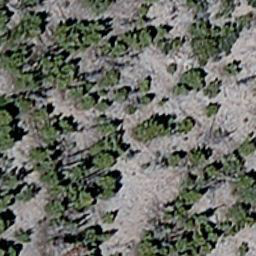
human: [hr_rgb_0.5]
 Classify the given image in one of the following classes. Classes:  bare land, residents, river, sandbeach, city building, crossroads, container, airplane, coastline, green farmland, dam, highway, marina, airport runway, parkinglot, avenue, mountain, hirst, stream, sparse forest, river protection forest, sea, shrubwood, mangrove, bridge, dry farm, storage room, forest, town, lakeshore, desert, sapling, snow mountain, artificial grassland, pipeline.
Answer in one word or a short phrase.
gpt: sparse forest